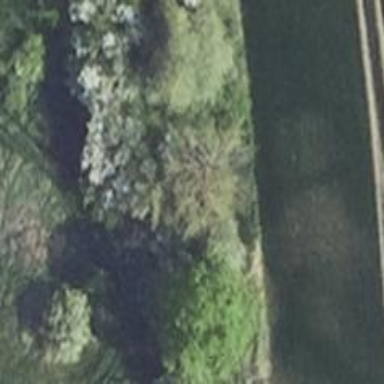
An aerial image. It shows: Deciduous broadleaved tree.